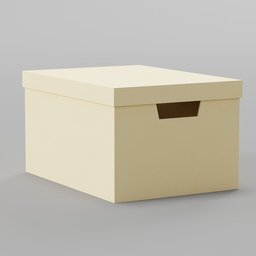
Label: furniture